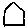
Label: house